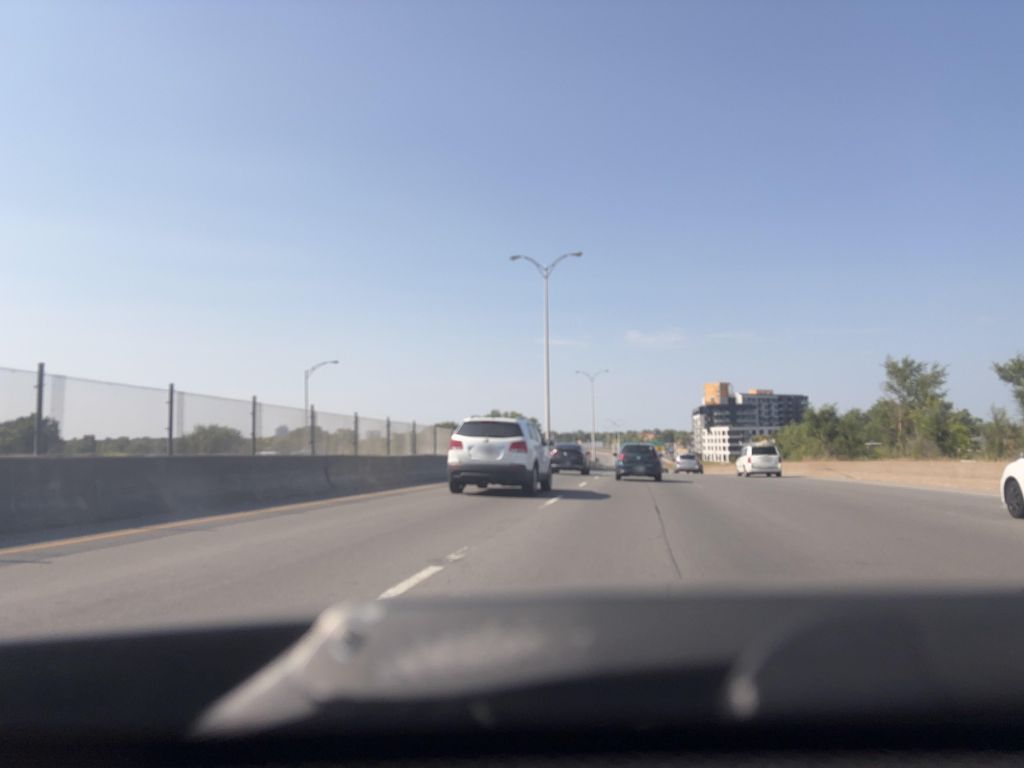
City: montreal